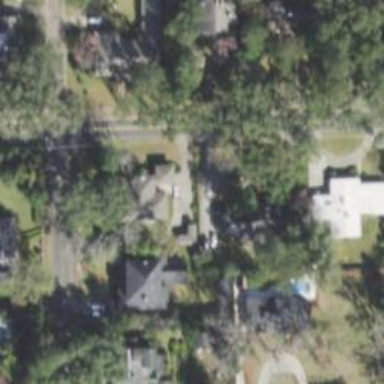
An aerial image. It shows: This residential area consists of single-family homes.